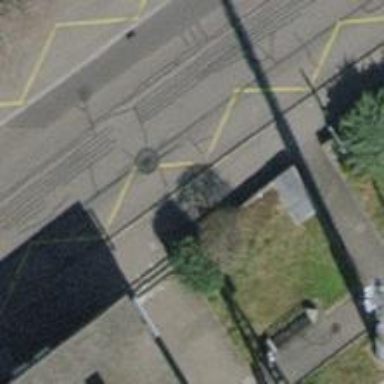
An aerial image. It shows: Bus stop with platform for public transport.